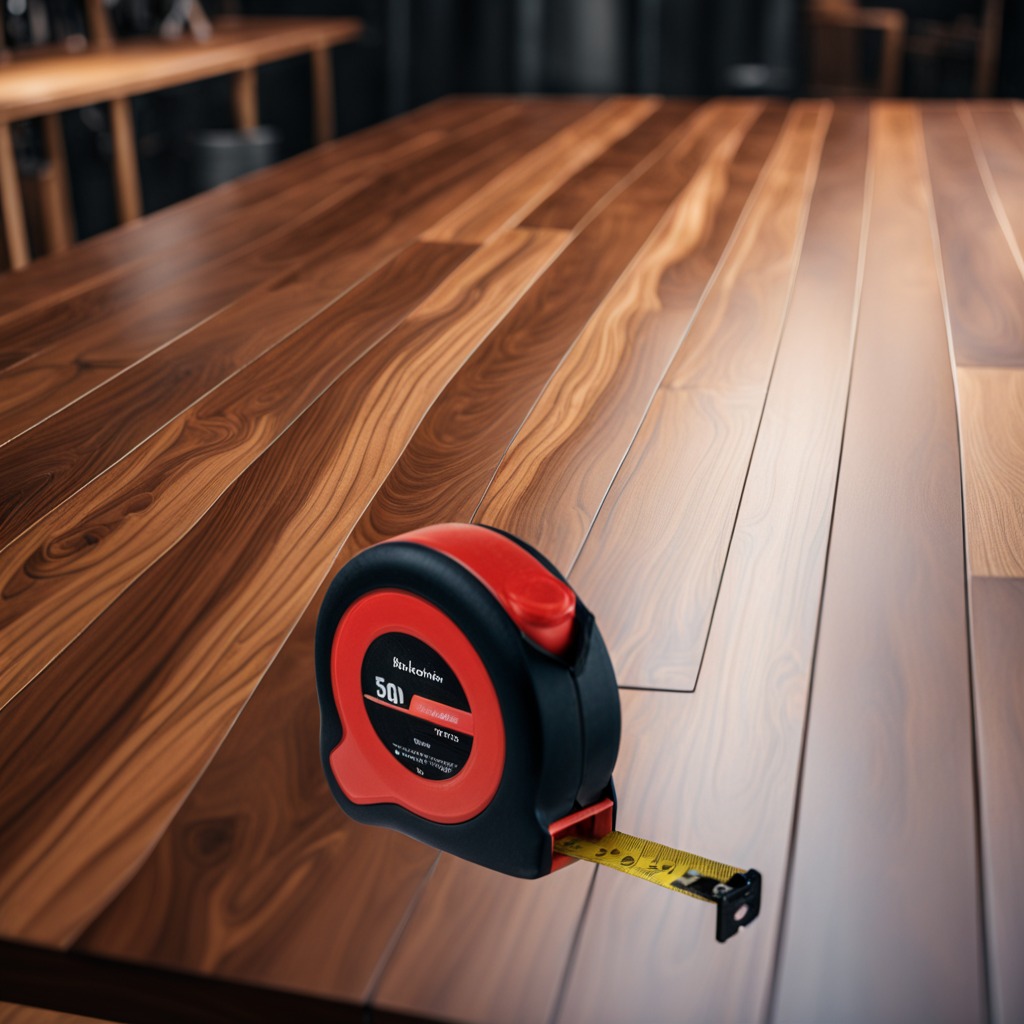
A measuring tape is lying on the wooden table in the carpentry studio.